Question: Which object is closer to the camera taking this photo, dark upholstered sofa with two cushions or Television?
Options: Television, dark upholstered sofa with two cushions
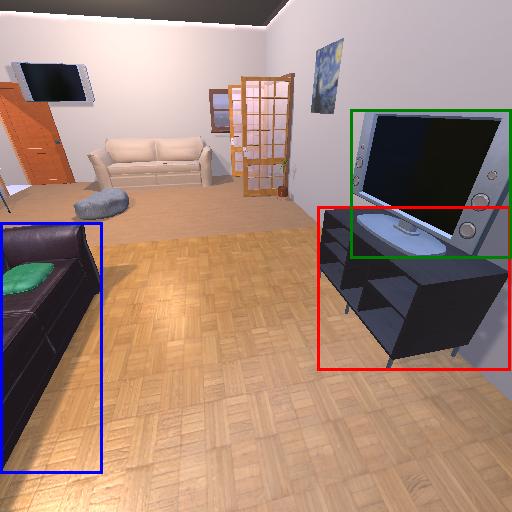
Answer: Television